Aerial crown-view tile of a tropical tree (Barro Colorado Island, Panama), acquired 20240813:
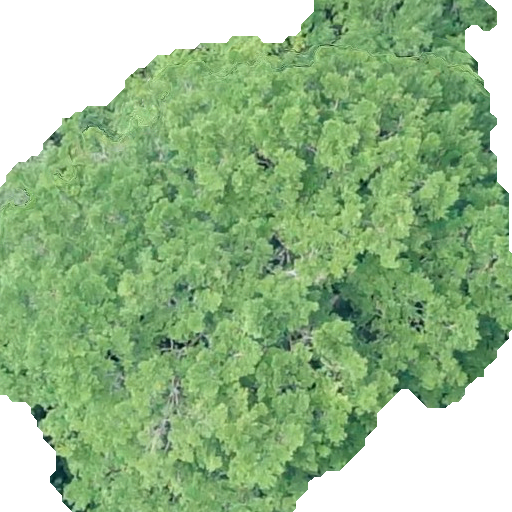
Species: Terminalia amazonia
GBIF accepted scientific name: Terminalia amazonica
Crown area: 326.729 m²